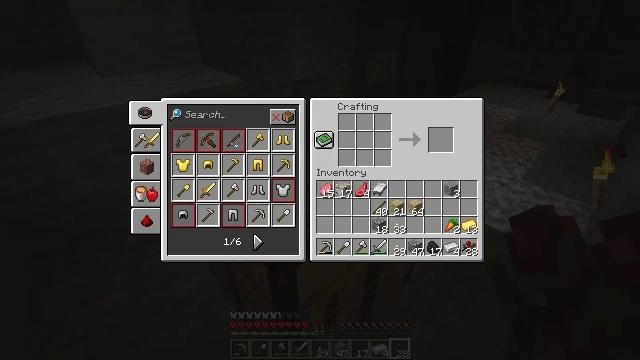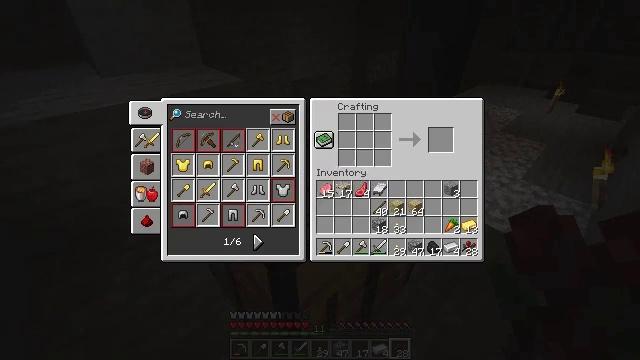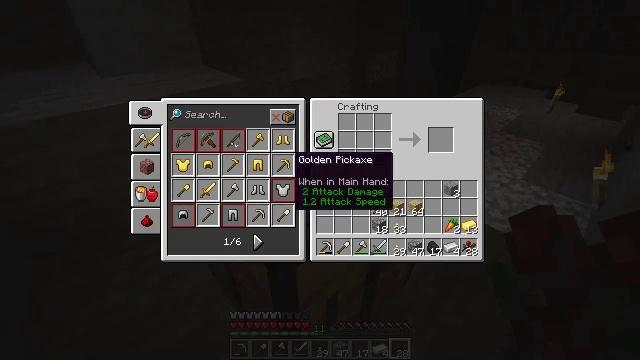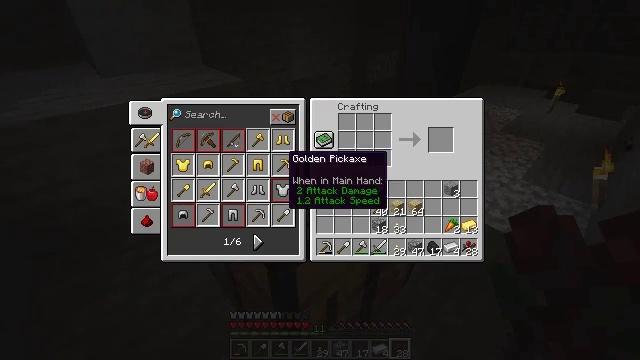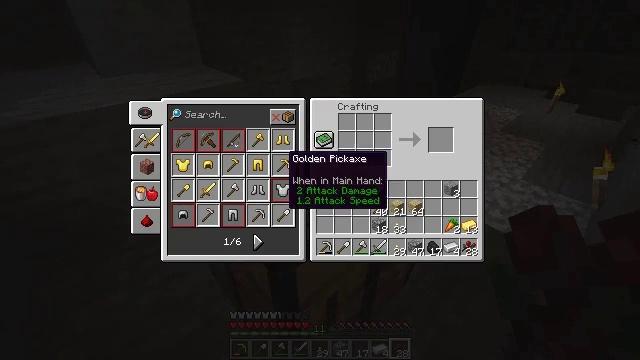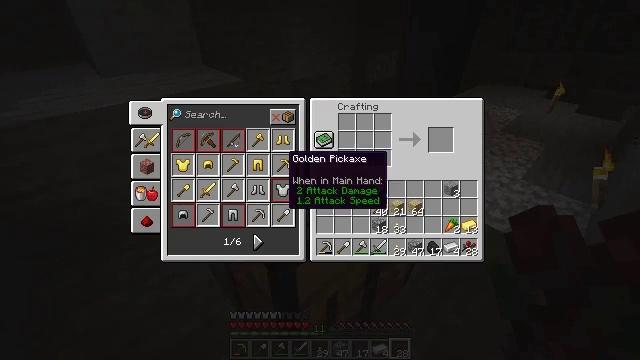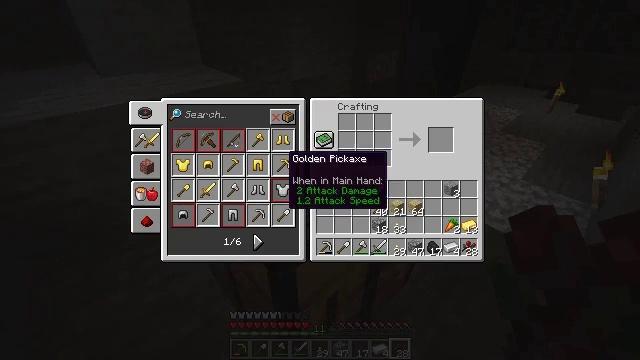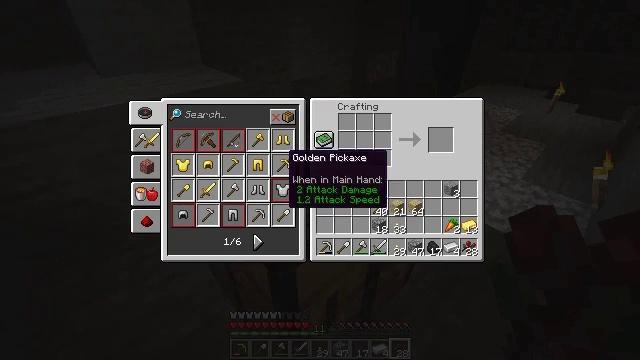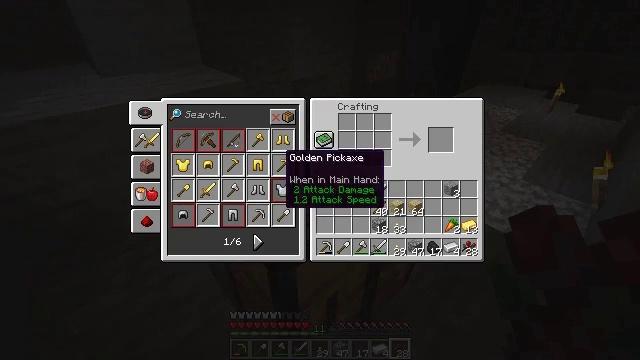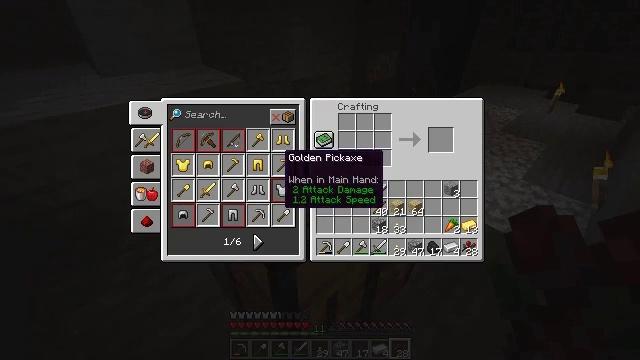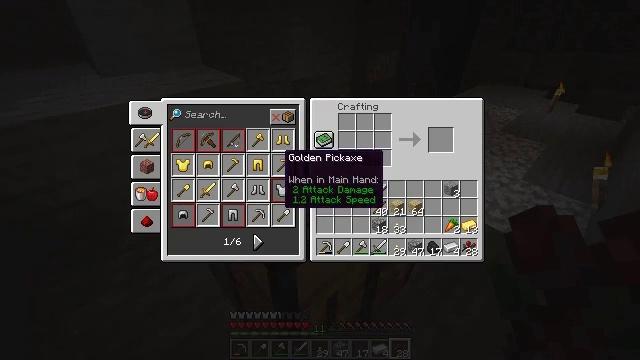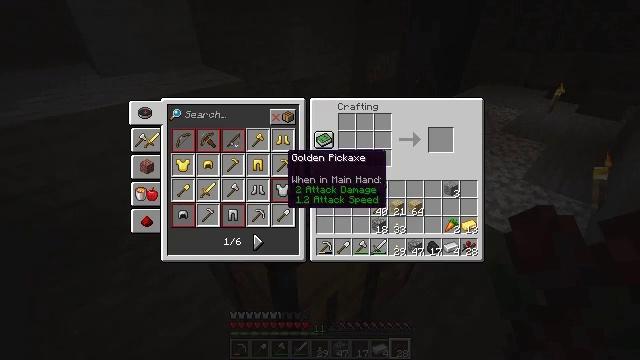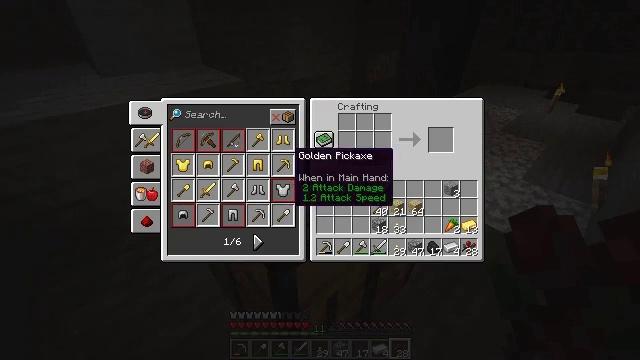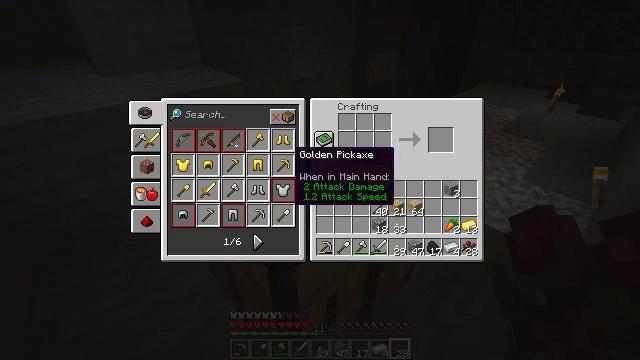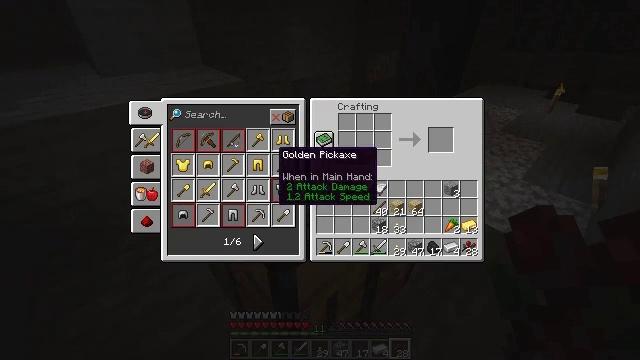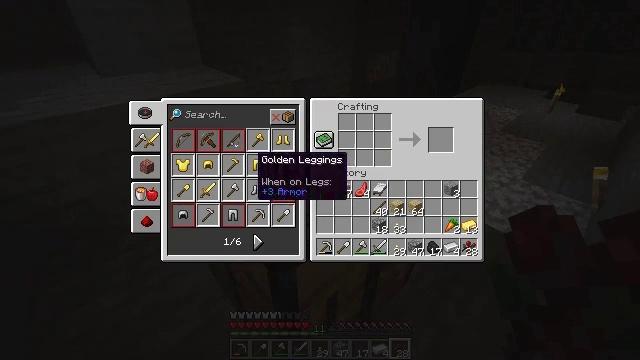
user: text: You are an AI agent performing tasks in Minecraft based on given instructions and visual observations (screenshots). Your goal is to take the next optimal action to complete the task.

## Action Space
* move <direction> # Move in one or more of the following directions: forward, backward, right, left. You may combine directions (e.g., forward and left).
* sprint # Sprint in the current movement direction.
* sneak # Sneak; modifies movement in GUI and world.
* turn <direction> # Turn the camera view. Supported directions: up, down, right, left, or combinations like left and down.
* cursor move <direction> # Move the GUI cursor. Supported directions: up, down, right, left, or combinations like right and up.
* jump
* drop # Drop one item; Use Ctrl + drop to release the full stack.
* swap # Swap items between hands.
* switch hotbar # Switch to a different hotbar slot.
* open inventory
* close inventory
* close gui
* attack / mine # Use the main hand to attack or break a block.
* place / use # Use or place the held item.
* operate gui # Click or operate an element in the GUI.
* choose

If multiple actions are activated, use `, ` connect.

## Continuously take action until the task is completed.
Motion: motion action
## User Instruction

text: Create a golden sword with gold ingots and a stick.
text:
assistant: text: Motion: cursor move left
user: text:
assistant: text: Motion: cursor move left
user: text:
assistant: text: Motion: no_op
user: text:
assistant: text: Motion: no_op
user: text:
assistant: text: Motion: no_op
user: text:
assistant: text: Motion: no_op
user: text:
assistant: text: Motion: no_op
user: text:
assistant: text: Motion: no_op
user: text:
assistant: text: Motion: no_op
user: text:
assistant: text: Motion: no_op
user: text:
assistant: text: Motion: no_op
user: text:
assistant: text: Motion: cursor move right
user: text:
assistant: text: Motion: no_op
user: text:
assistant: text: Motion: cursor move left
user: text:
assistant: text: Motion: cursor move left
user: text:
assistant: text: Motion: cursor move left and down
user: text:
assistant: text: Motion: cursor move left
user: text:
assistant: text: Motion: no_op
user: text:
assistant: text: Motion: no_op
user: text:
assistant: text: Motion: no_op
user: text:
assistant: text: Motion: operate gui
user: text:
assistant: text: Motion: operate gui
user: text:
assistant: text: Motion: no_op
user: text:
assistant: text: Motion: cursor move right
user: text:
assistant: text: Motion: cursor move right and up
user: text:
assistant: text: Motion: cursor move right and up
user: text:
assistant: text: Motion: cursor move right
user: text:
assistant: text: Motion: cursor move right
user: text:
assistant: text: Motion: sneak
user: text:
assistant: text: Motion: sneak